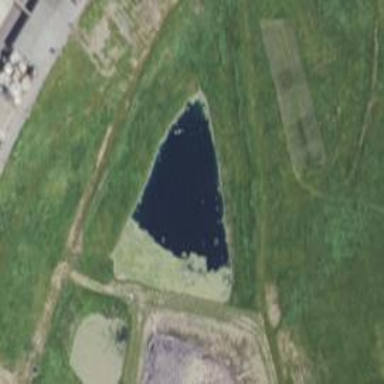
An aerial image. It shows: Serene pond surrounded by nature.